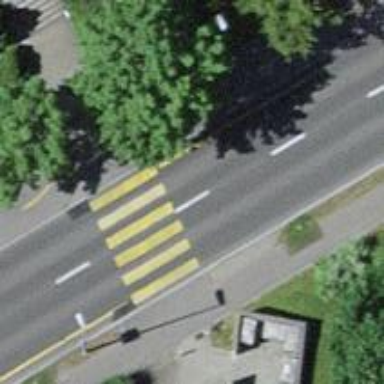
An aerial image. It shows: Marked road crossing.